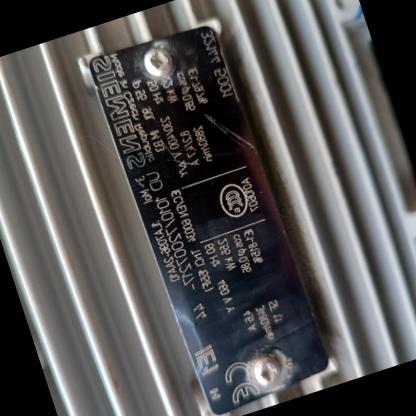
Klasa: tabliczka-znamionowa